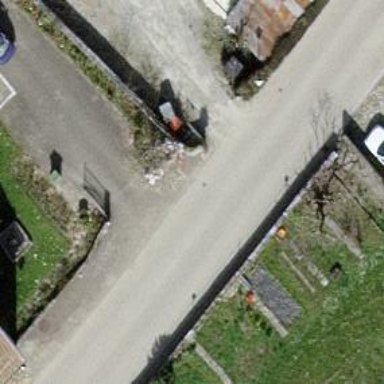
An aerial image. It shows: Gate.